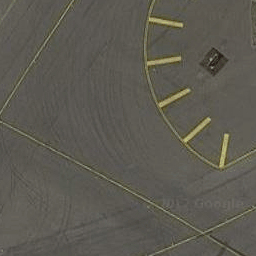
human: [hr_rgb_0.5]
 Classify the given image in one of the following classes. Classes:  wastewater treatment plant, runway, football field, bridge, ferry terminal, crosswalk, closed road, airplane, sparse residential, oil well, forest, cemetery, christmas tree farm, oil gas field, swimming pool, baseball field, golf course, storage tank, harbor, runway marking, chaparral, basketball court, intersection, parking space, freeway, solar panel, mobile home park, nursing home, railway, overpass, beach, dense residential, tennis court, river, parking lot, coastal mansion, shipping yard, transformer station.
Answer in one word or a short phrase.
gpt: runway marking